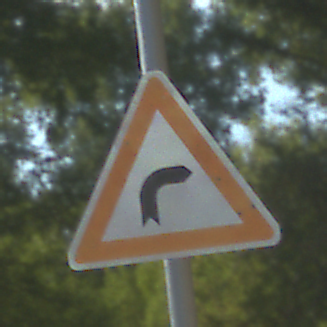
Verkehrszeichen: KurveRechts
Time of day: MorningAfternoon
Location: Outdoor (Nature)
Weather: PartlyCloudy
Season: NotSpecified
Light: Natural